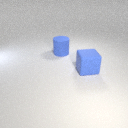
large blue rubber cube to the right of large blue rubber cylinder